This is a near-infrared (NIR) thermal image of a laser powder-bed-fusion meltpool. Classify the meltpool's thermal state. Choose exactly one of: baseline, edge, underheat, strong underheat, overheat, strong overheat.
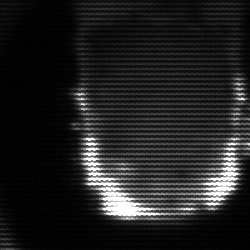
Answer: baseline